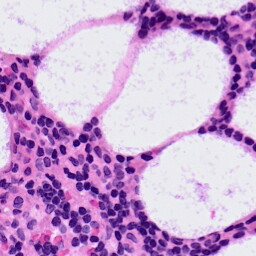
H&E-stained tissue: LymphNode